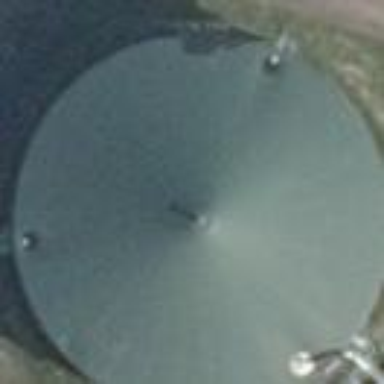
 serving as digester building with power generator."